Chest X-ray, PA view. Patient: 51 years old, sex F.
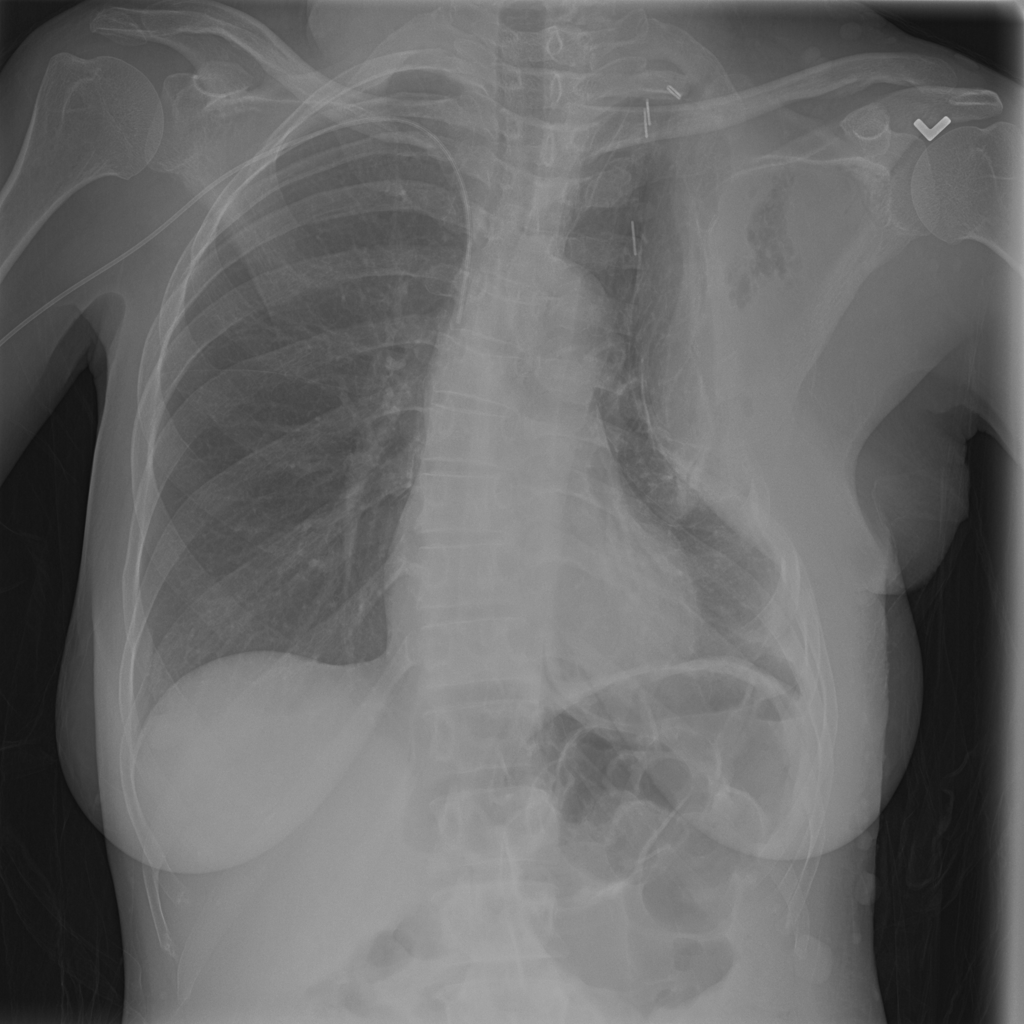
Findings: Fibrosis, Infiltration